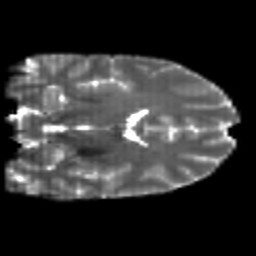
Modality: T2w
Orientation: coronal
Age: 22
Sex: male
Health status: healthy
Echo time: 0.074 s